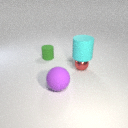
large cyan rubber cylinder above small red metal sphere